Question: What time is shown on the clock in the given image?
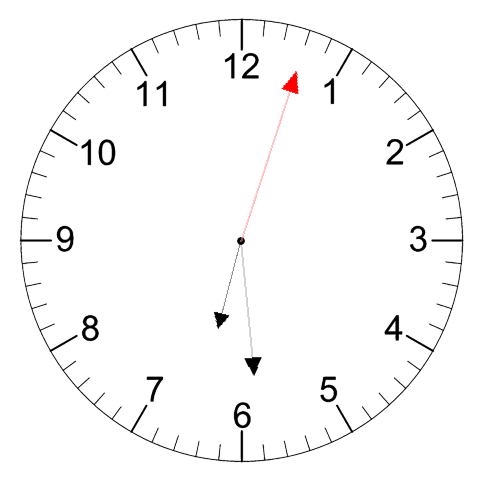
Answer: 06:29:03